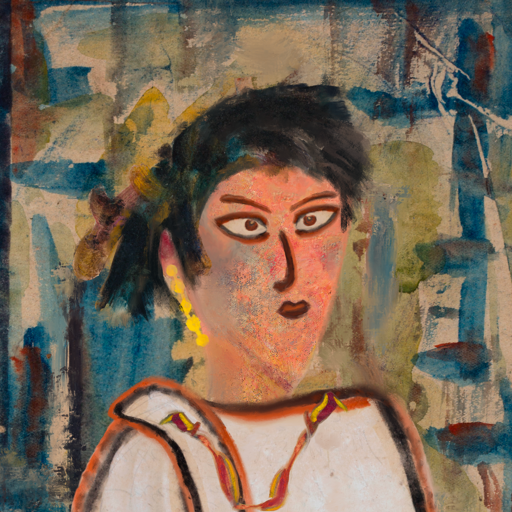
Background: Orphan, Head And Neck Side: Irani, Face Side: Roy_Bahadur, Bust: Roy_Bahadur, Hair Side: Pipe, Head Accessory: Blank, Second Necklace: Gypsy_Mother_1, Necklace: Blank, Baby: Blank